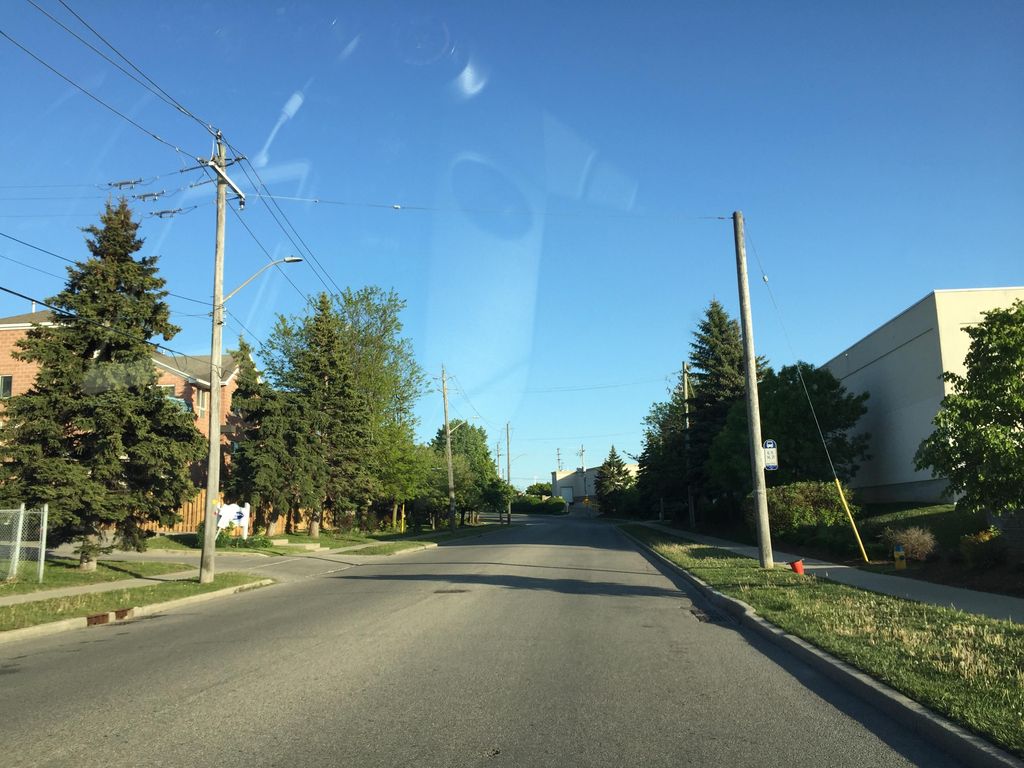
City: kitchener-waterloo